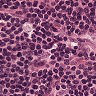
Metastatic tissue present: no